Question: '''
bool CalculateCellVerticesFromIndex(size_t index, size_t* vertices)
{
size_t gridSize[2] = {6, 5};
return true; // if the index was valid
return false; // if the index was invalid
}
'''
Calculate the vertices that surround a cell in a N-dimensional grid of known size (m X n X ... ).
Example diagram:

Say 'int vertices[4] = {0, 0, 0, 0}'
In the above diagram, CalculateCellVerticesFromIndex(12, vertices); should fill vertices up with {14, 15, 20, 21};
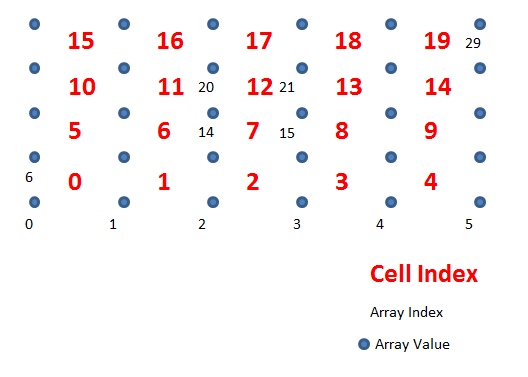
Answer: '''
Width = 6
Row = Index div (Width - 1)
if Row > 5 - 2 then OutOfGrid
Column = Index mod (Width - 1)
LeftBottom = Row * Width + Column
LeftTop = LeftBottom + Width
RightBottom and RightTop - elaborate
'''